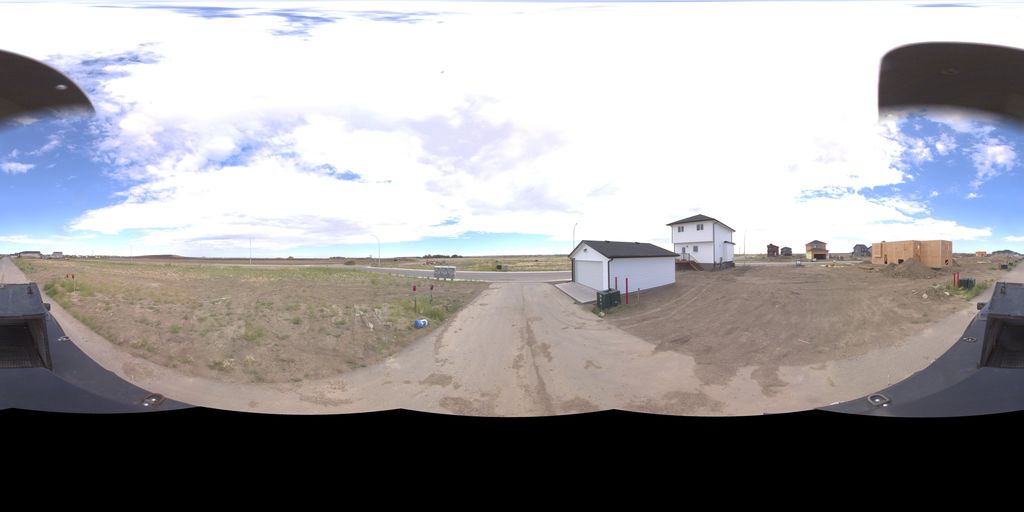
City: saskatoon